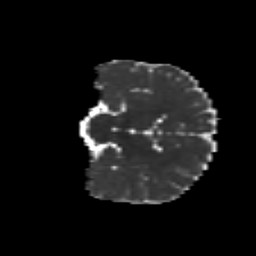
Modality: MD
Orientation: coronal
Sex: male
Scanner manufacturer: siemens
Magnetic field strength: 3 T
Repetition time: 5 s
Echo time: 0.071 s